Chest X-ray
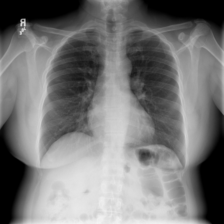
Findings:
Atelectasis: negative
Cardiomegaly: negative
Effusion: negative
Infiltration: positive
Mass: negative
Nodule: negative
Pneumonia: negative
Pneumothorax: negative
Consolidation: negative
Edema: negative
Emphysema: negative
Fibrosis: negative
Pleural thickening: negative
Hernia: negative